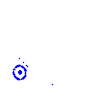
Particle: proton